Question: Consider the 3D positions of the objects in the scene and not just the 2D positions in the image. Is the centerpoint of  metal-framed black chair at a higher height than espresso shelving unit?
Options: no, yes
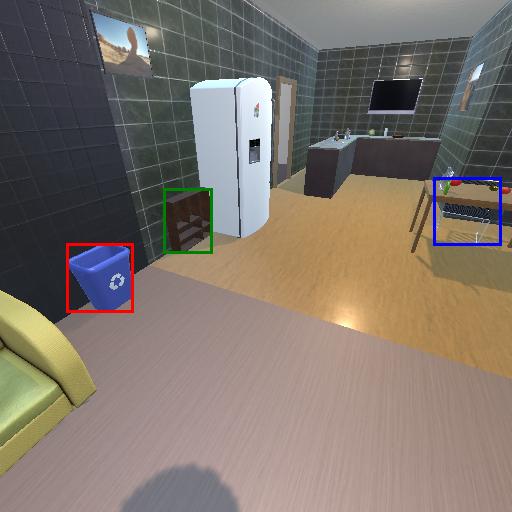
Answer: no